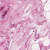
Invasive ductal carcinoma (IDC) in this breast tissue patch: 0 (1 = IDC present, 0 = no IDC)